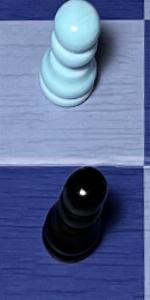
Label: Pawn_Black